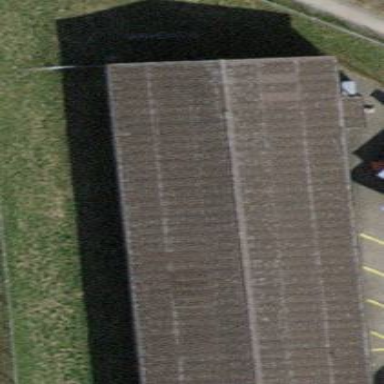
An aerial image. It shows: Industrial building.